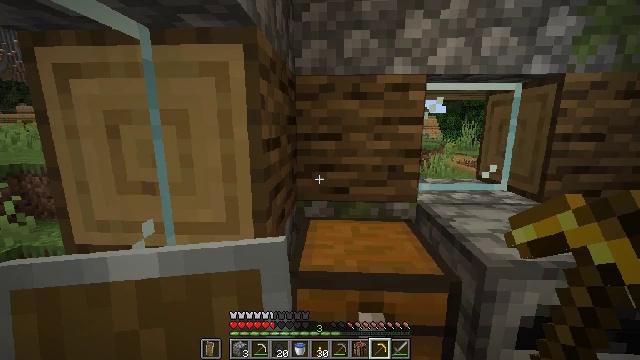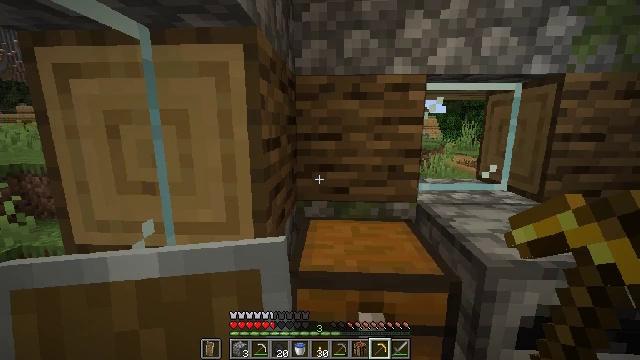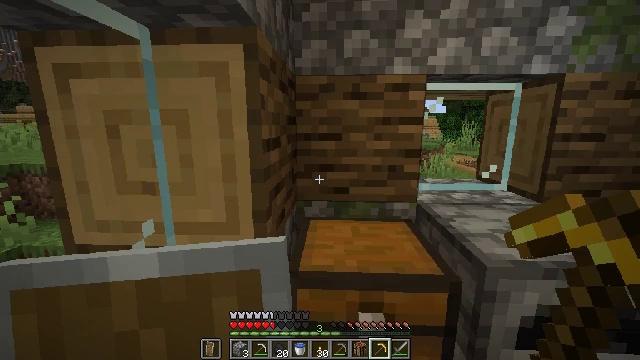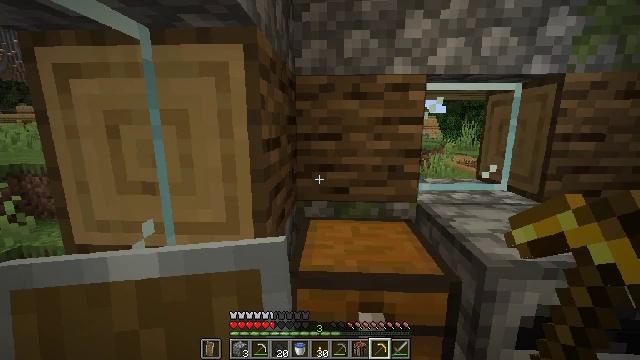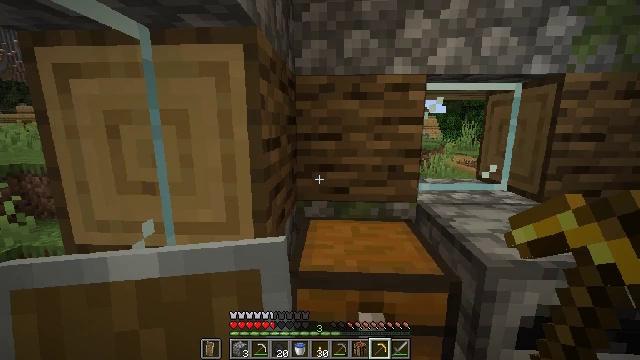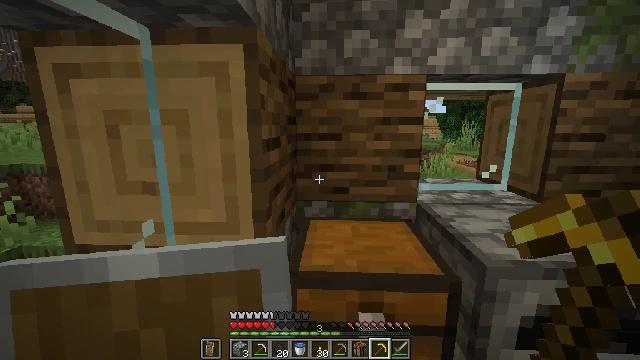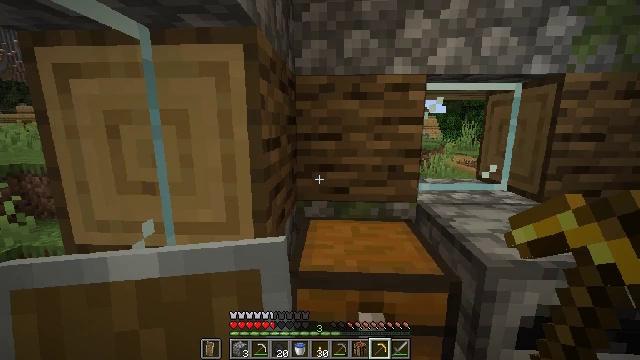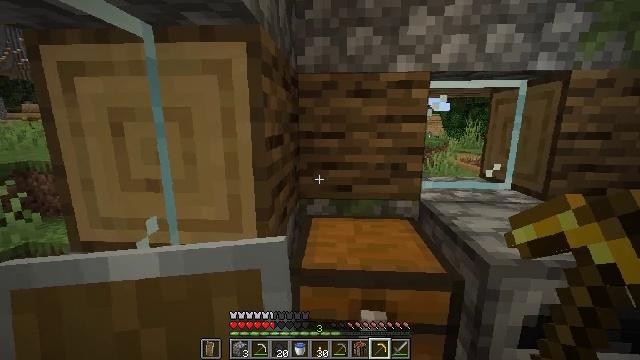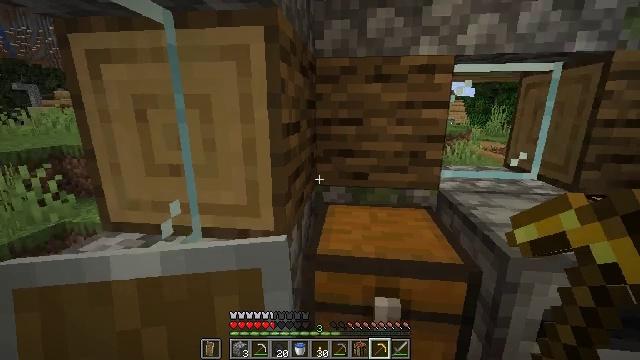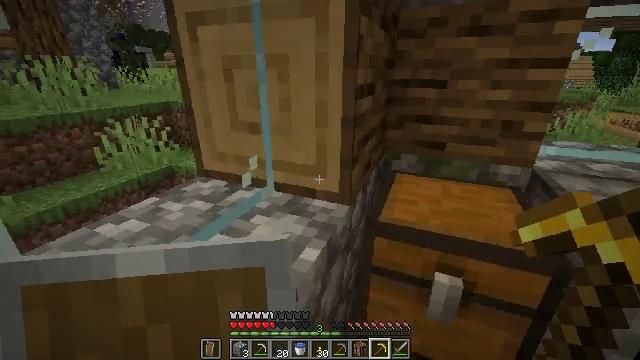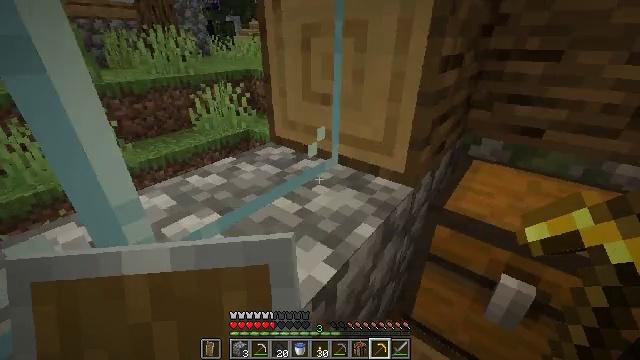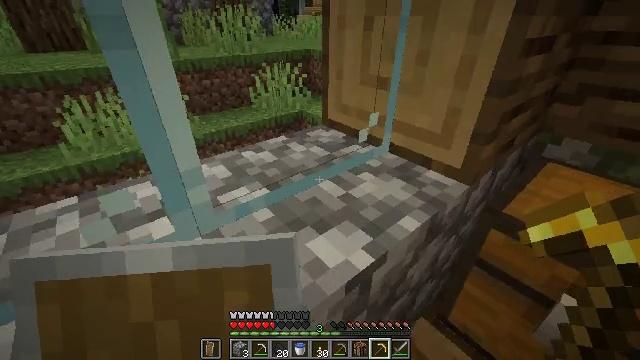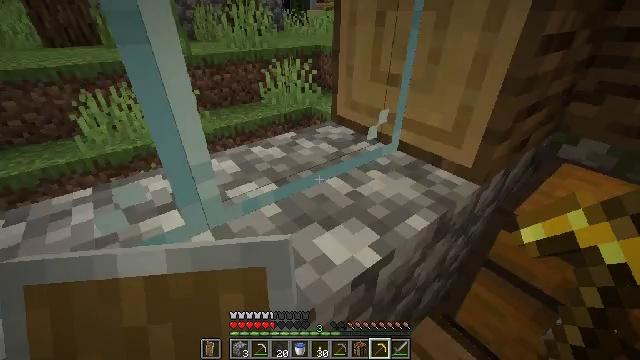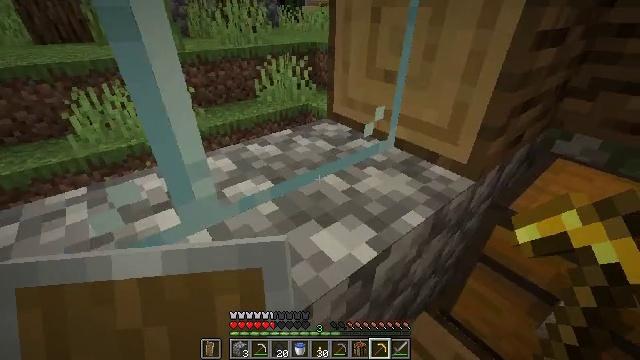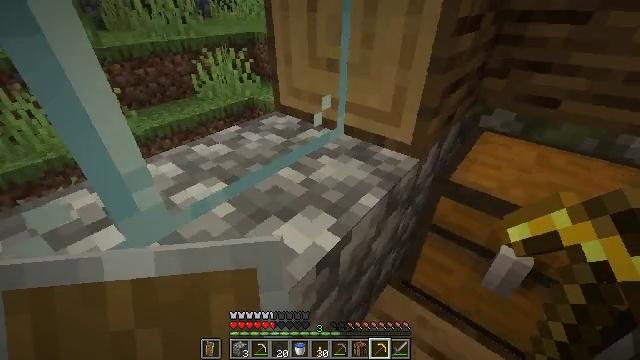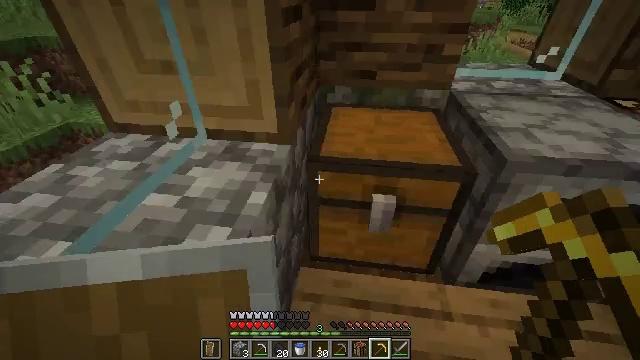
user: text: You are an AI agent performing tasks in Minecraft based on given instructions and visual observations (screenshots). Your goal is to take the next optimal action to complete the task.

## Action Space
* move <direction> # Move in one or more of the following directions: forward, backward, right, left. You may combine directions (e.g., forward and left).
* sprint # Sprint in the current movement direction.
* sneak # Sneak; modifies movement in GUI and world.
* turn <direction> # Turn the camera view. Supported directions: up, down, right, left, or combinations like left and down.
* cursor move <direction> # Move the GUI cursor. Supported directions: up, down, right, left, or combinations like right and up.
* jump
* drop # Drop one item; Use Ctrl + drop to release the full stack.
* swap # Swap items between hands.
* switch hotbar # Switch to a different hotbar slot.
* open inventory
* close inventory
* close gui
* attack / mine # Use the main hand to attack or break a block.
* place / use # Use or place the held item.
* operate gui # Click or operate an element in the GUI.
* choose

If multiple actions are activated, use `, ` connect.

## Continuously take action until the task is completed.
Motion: motion action
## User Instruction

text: Gather grass by holding the left mouse button.
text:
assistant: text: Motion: sprint
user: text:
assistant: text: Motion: sprint
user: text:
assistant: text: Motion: sprint
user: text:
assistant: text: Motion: sprint
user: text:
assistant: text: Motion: sprint
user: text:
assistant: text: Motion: sprint
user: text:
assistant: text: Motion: sprint
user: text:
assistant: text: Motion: turn left and down
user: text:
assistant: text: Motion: turn left and down
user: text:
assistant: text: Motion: turn left and down
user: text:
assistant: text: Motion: turn left and down
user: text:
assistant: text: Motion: turn left
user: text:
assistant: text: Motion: no_op
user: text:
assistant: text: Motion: turn right and down
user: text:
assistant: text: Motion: turn right and down
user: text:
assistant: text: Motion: turn right
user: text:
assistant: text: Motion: turn right and up
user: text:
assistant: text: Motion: turn right and up
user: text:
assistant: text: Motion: turn right and up
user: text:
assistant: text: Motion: turn right
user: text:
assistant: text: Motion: turn left and down
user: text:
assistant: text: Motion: no_op
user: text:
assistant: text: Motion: no_op
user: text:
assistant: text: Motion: no_op
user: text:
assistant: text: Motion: no_op
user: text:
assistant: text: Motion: no_op
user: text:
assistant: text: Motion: no_op
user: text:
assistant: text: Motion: no_op
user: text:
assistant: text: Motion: no_op
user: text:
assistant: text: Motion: turn right and up